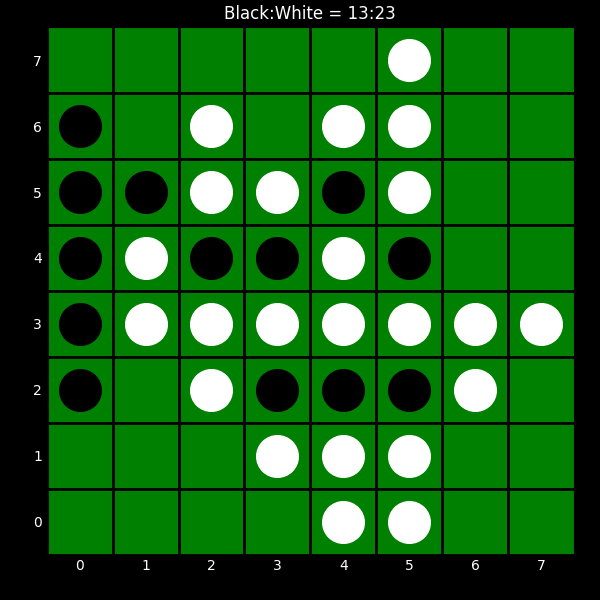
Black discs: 13
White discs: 23